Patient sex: M
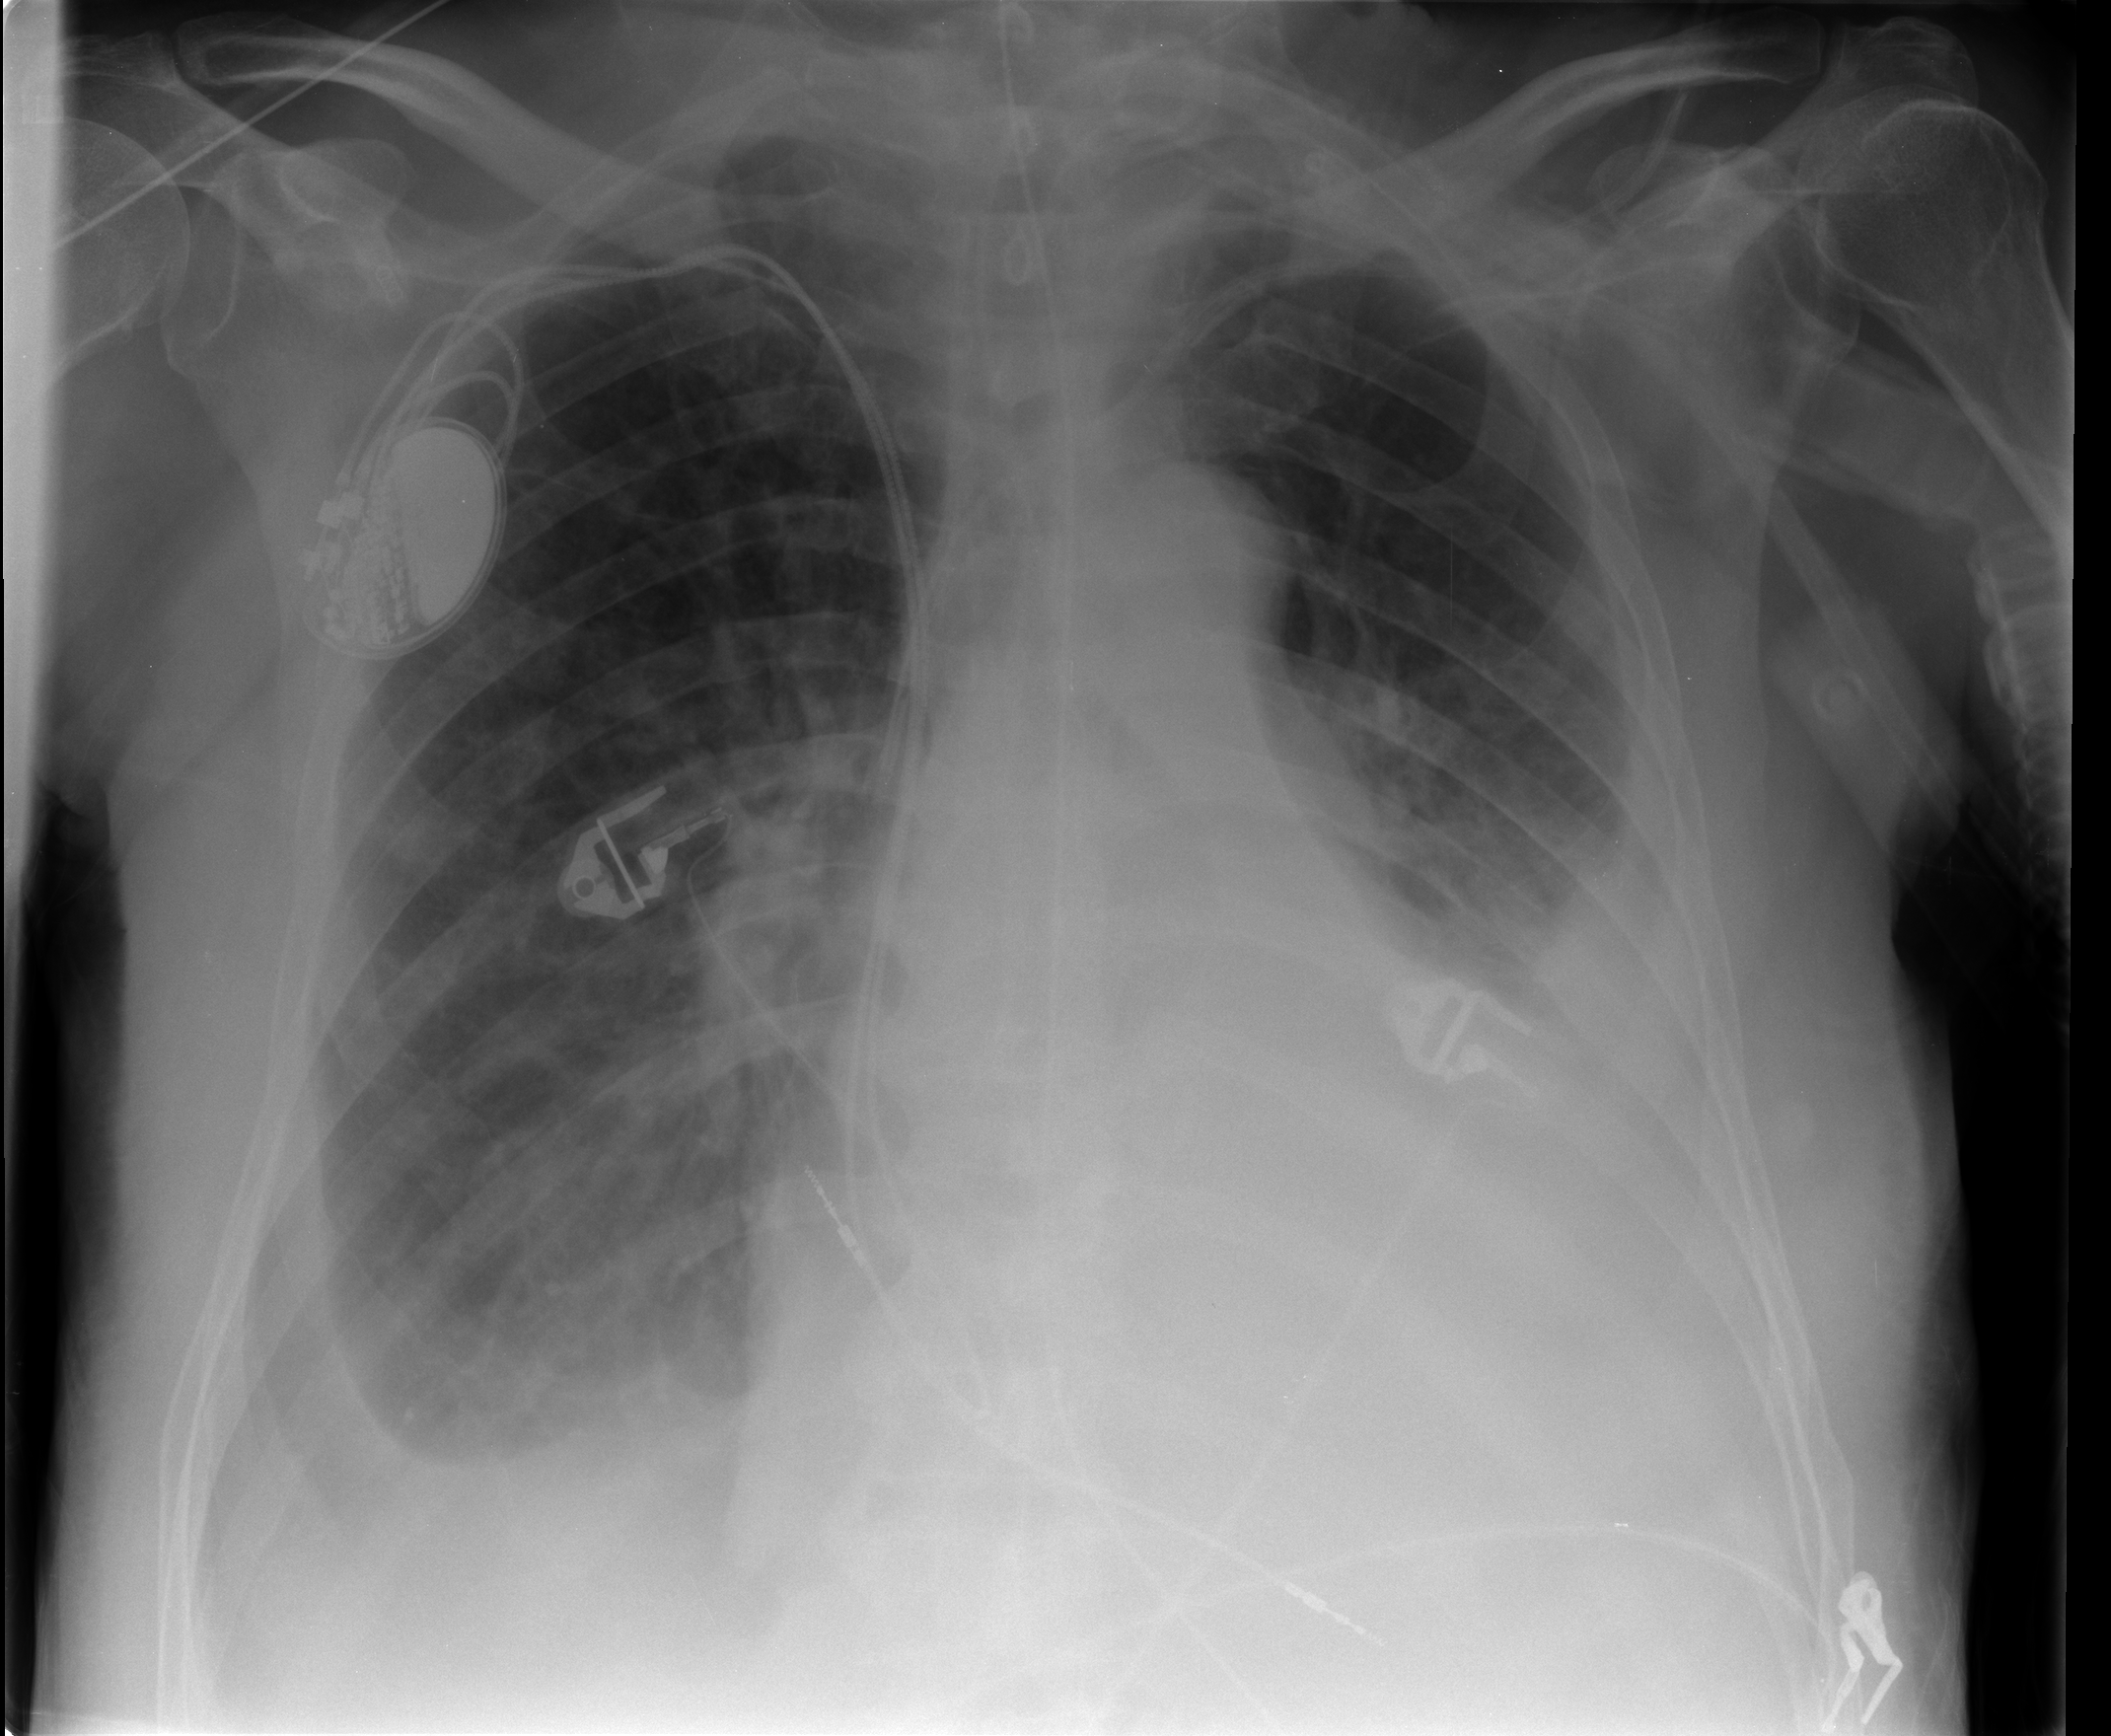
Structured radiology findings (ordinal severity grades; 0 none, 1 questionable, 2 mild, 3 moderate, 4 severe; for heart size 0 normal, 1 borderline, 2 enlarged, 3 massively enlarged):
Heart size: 2
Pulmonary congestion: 2
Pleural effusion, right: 2
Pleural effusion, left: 3
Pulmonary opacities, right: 2
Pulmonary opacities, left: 1
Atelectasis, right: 2
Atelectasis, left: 3